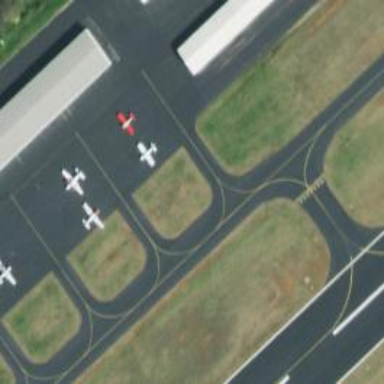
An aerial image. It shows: Image of taxiway at airport.